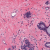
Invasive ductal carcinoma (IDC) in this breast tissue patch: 0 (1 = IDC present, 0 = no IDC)